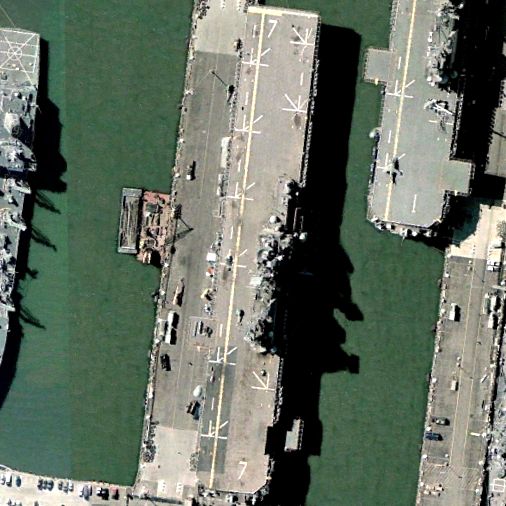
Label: assault